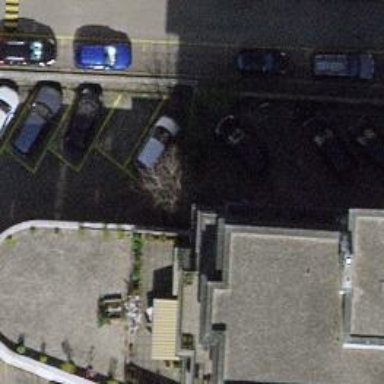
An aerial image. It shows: Metal grid steps on road.